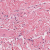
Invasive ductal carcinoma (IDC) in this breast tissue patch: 0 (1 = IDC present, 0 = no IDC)